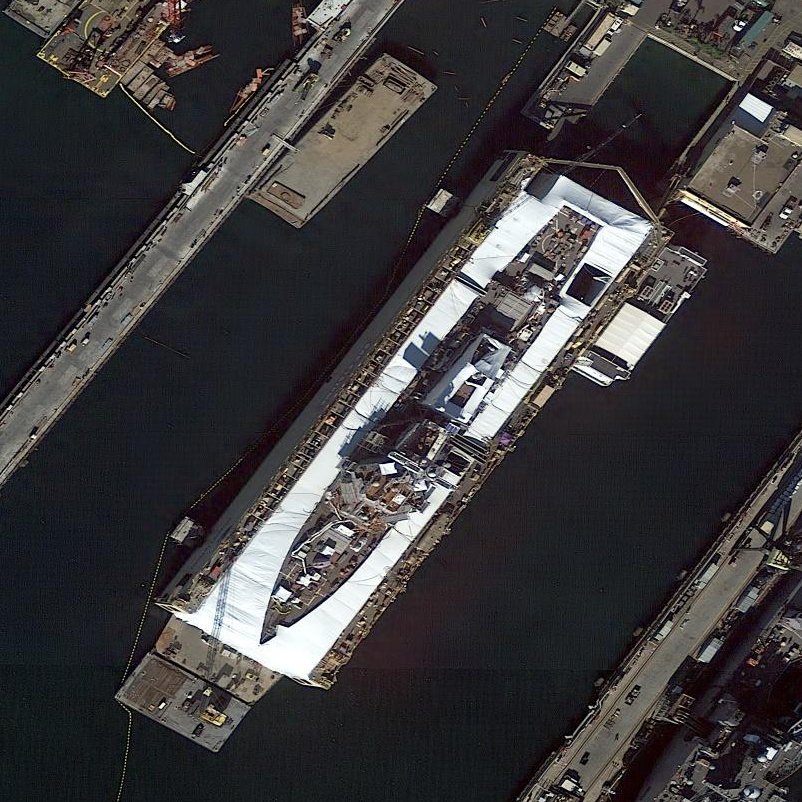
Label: destroyer